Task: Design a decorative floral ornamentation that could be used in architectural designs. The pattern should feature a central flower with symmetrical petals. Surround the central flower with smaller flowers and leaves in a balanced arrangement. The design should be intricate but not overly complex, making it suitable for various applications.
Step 1672:
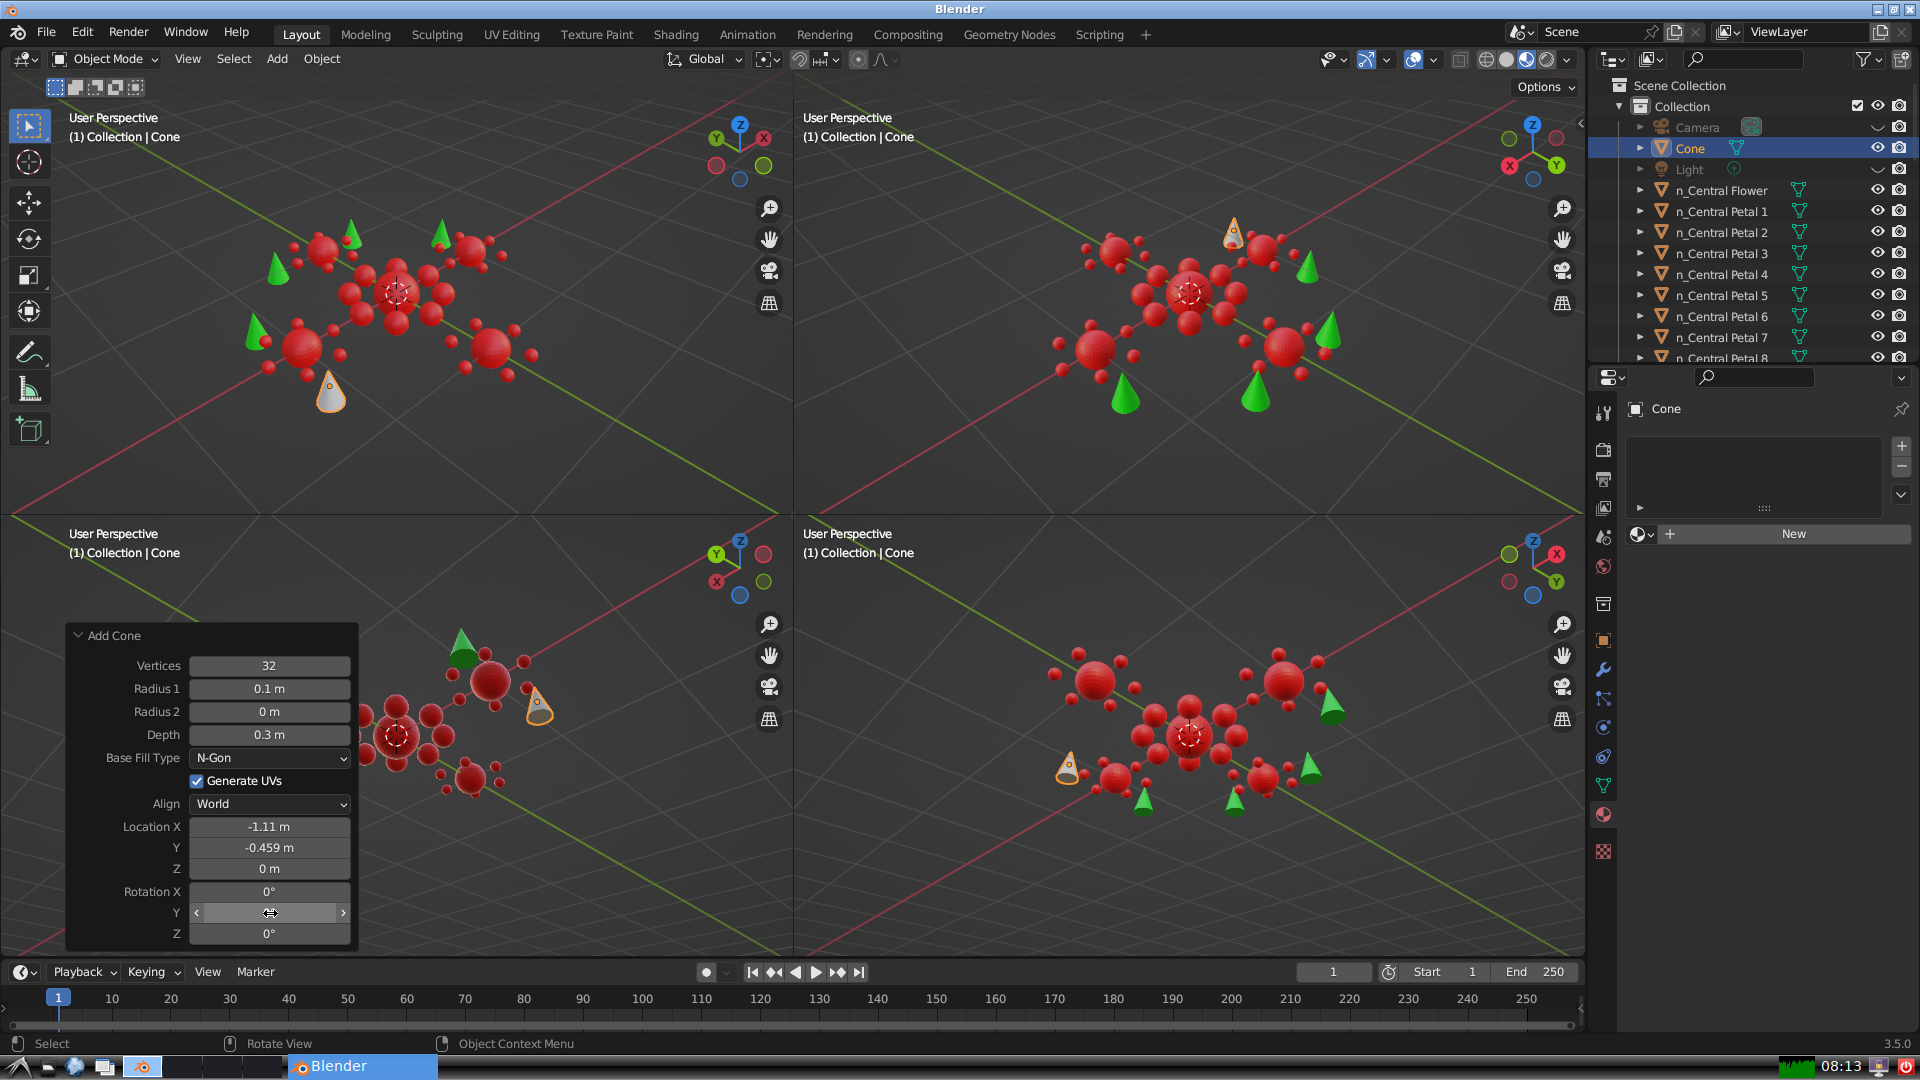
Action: {"mouse_move": [270, 933]}